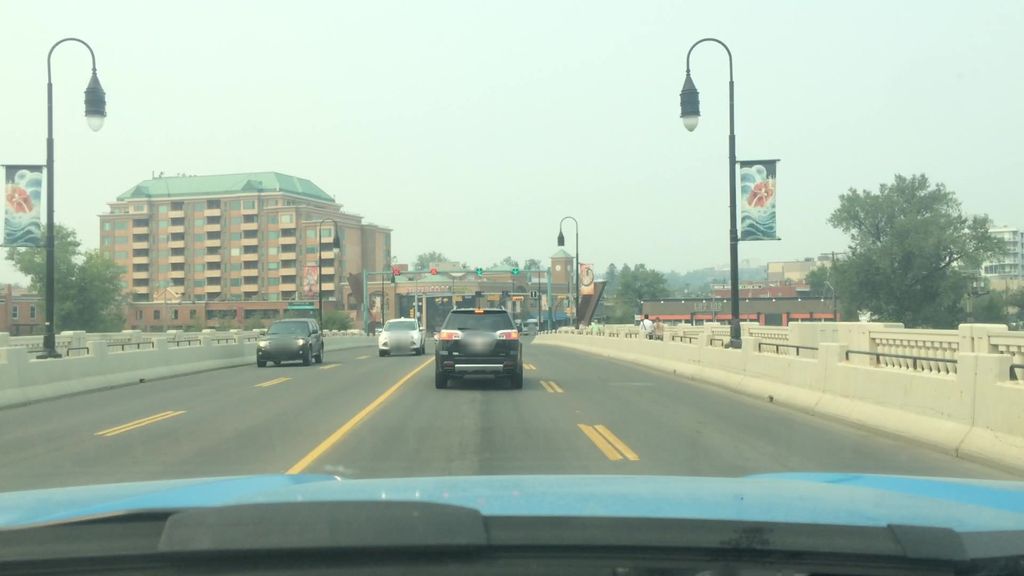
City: calgary